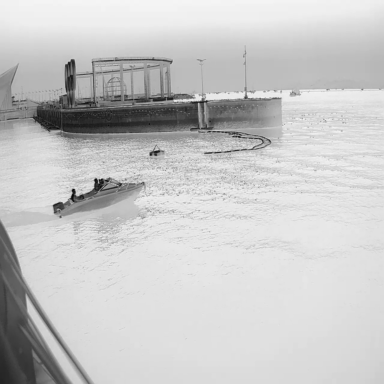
There are four objects shown in the infrared image, including a canoe, two sailboats, and a bulk_carrier.